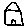
Label: house